二年级 · 算术
天天、婷婷、聪聪一共为贫困地区学生捐书 72 本。婷婷捐了多少本书？（请你用两种方法解答)

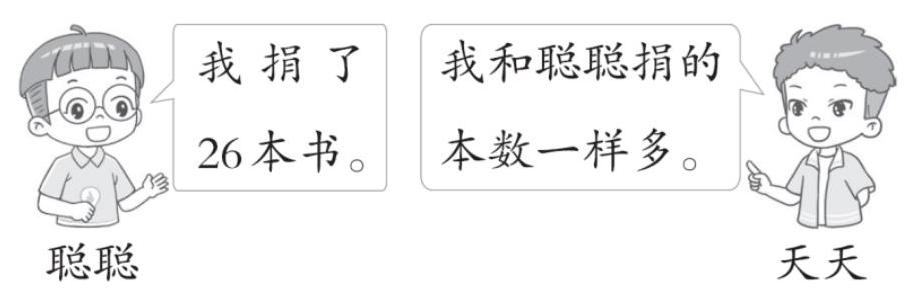
答案: 法一: $72-26-26=20$ (本)

方法二: $72-(26+26)=20($ 本 $)$

口答: 婷婷捐了 20 本书。